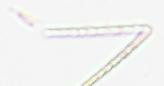
Label: Thalassionema